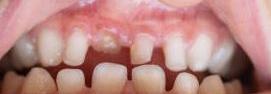
Condition: hypodontia